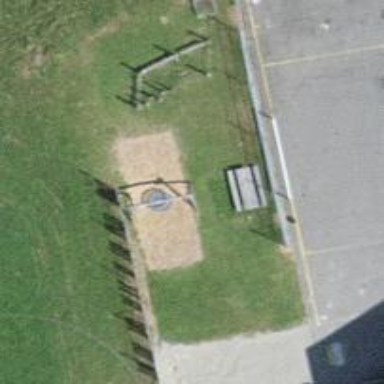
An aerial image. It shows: Playground area for leisure activities on the land.